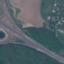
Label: Highway